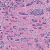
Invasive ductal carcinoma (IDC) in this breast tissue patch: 1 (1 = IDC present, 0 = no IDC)